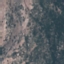
Label: HerbaceousVegetation